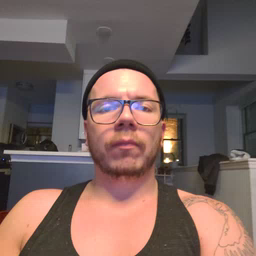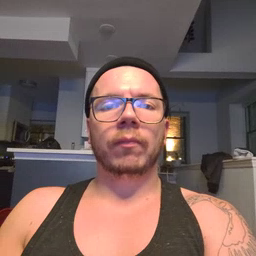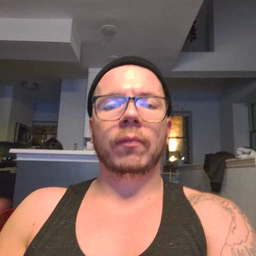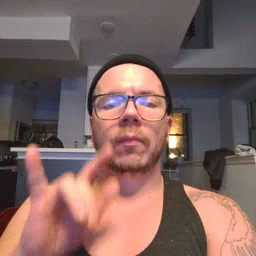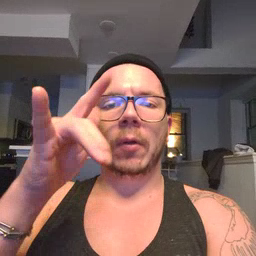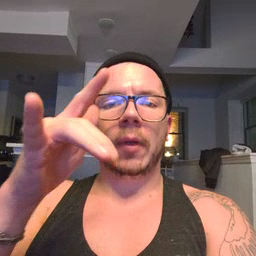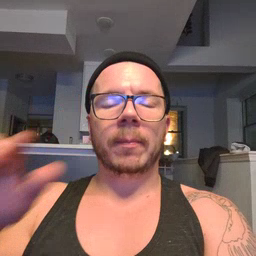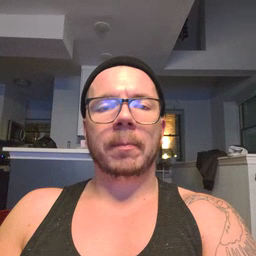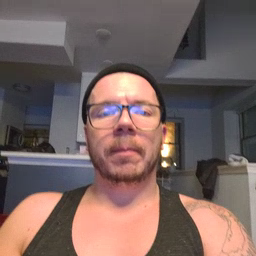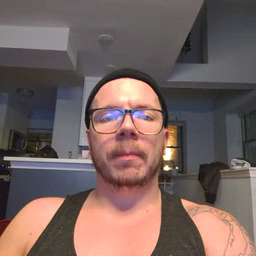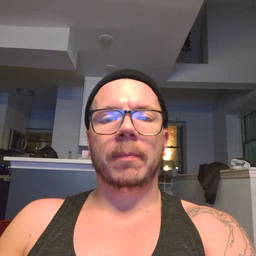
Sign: airplane